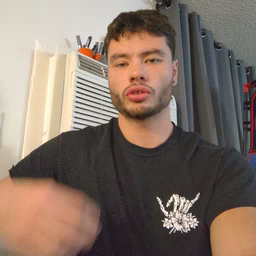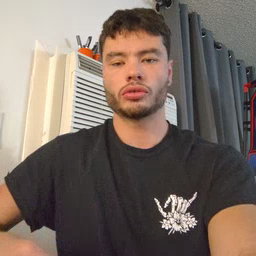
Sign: person